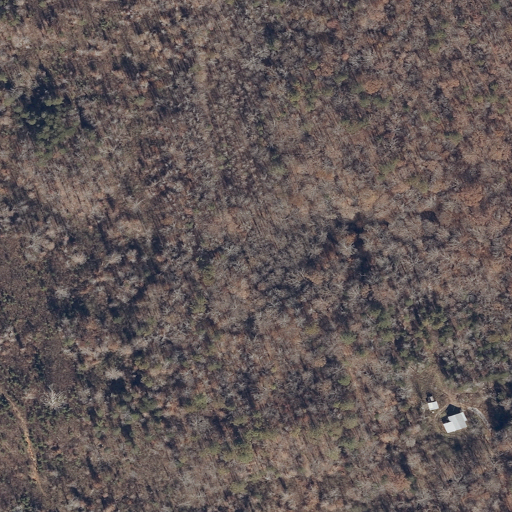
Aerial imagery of depression(s) in Alabama named Newsome Sinks containing deciduous forest, shrub, evergreen forest, open development, medium intensity development, and mixed forest